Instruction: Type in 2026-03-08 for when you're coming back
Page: home
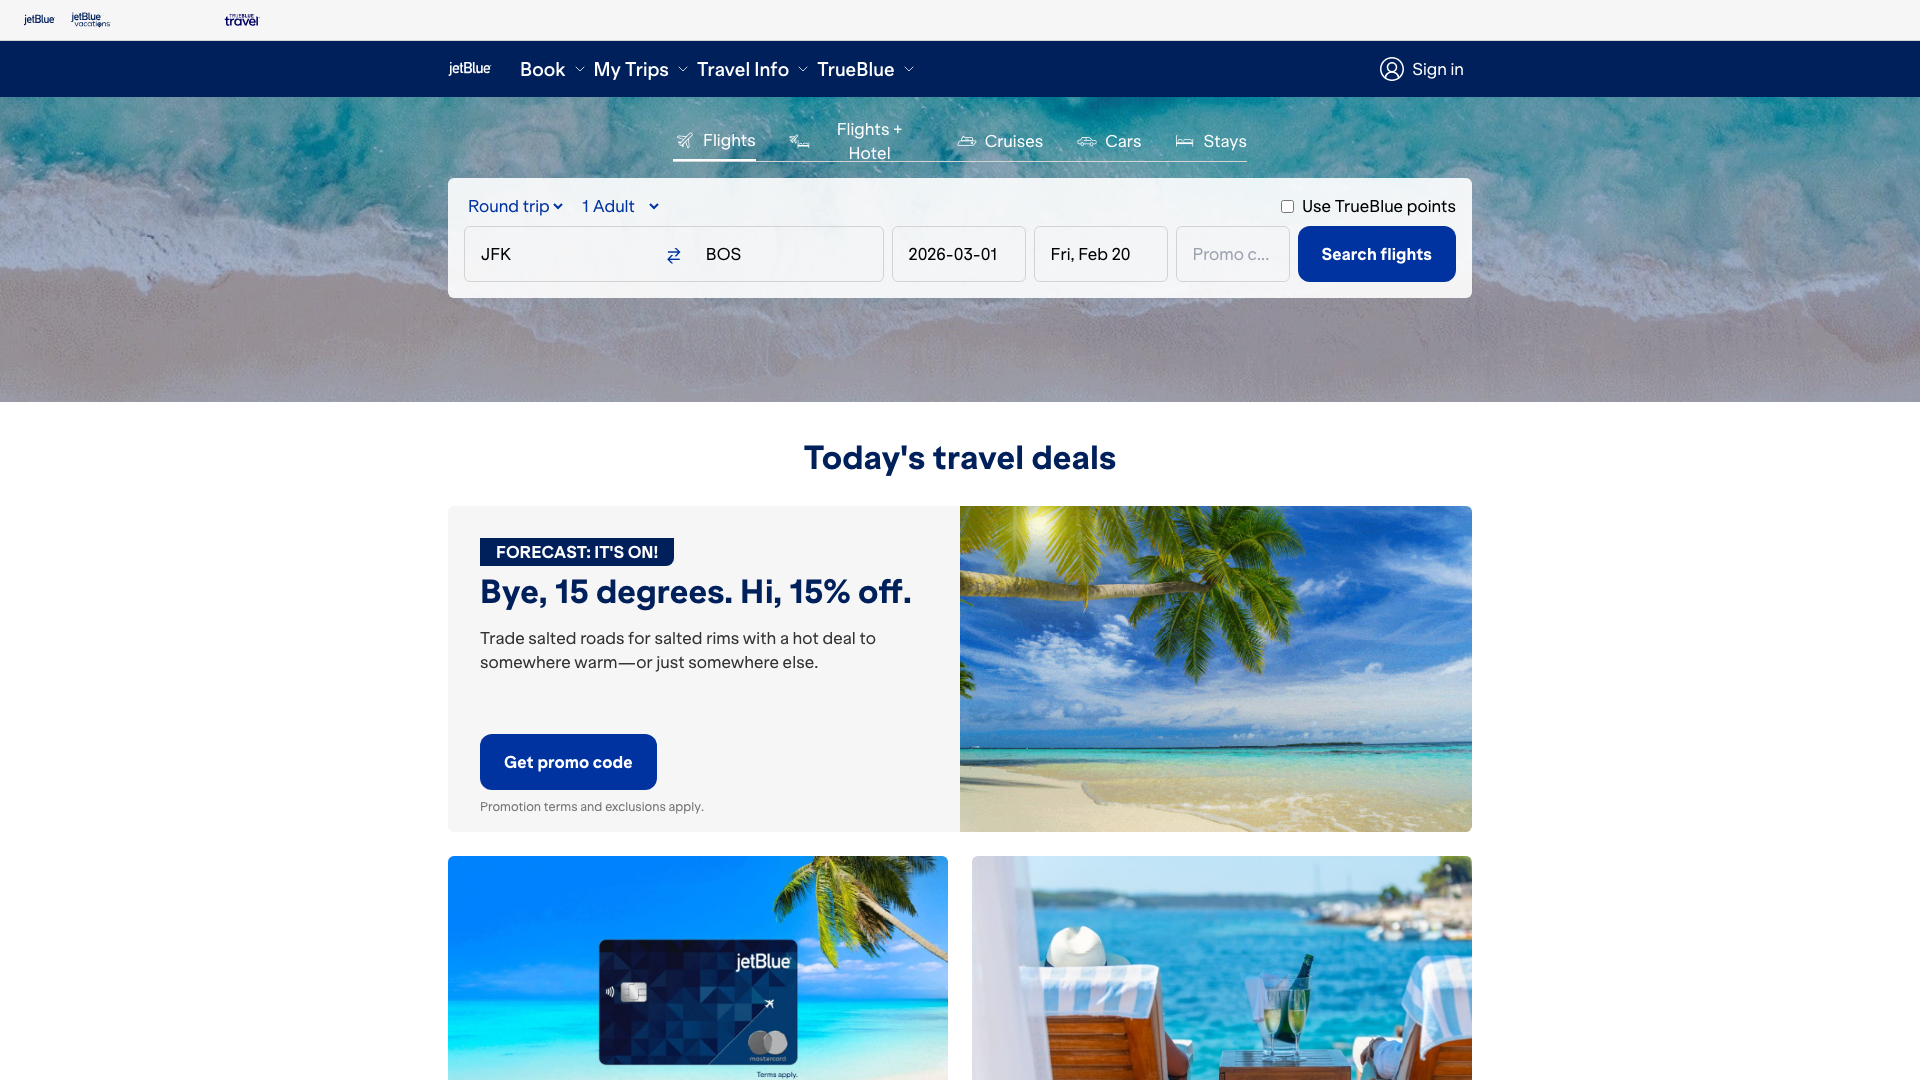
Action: type